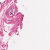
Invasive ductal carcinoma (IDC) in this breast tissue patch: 0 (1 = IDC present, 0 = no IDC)